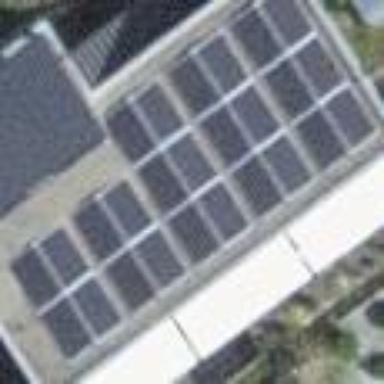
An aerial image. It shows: Solar power generator utilizing photovoltaic technology with solar photovoltaic panels.